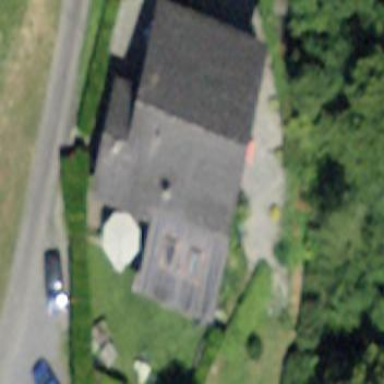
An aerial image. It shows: Building with gabled roof oriented along its length.